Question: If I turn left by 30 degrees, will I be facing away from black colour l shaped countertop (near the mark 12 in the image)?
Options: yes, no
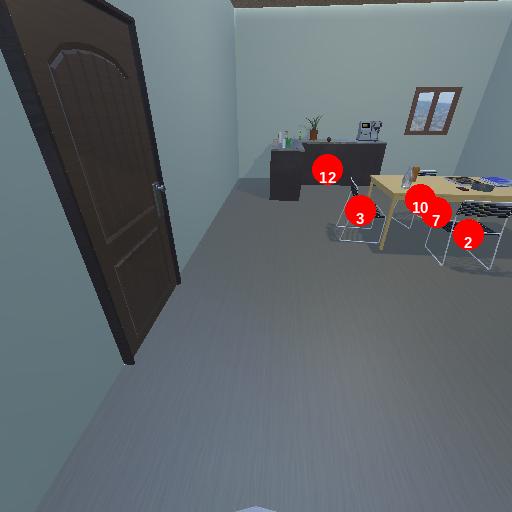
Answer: yes